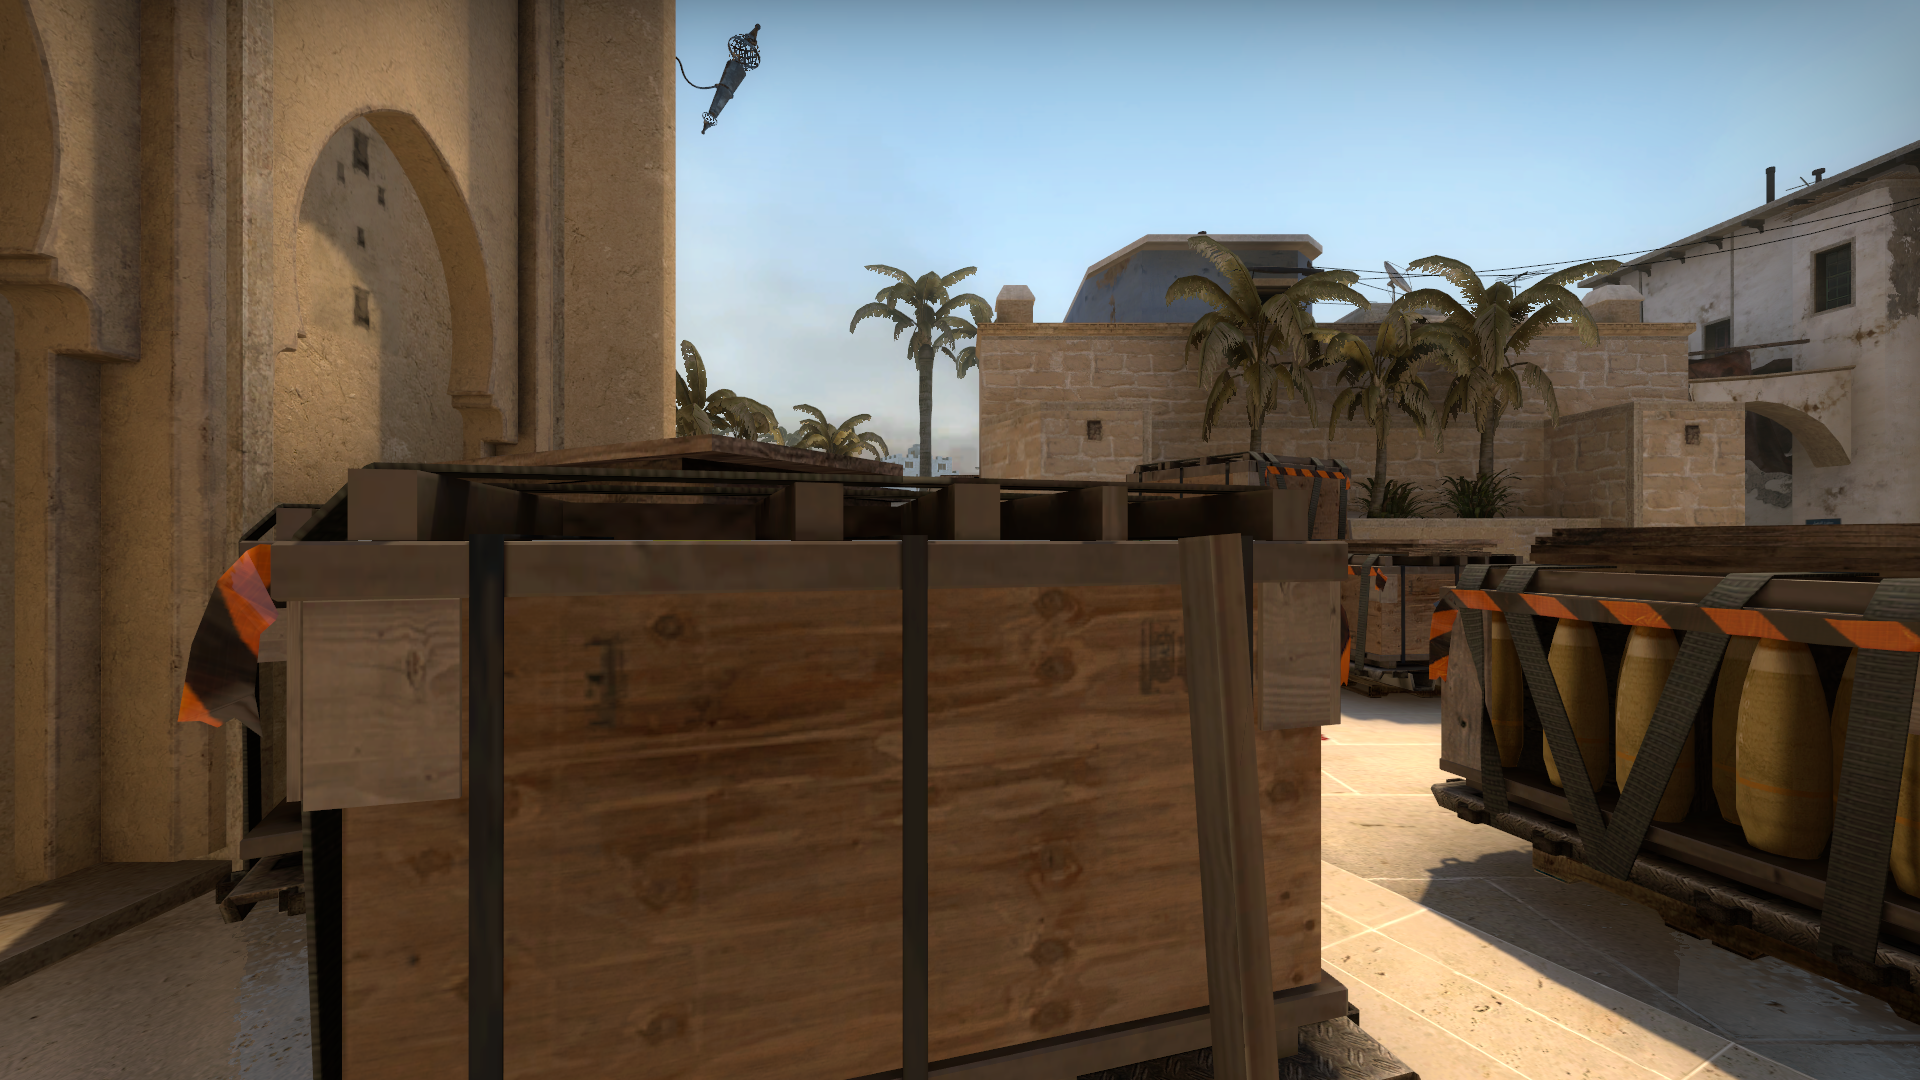
Map: de_mirage